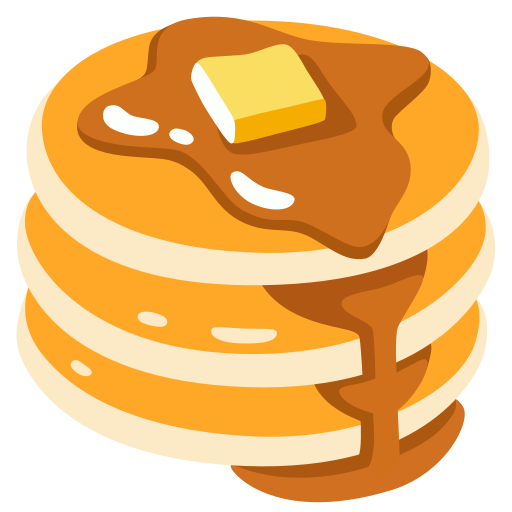
Emoji: 🥞